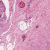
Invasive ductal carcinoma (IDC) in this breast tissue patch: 0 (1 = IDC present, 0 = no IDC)